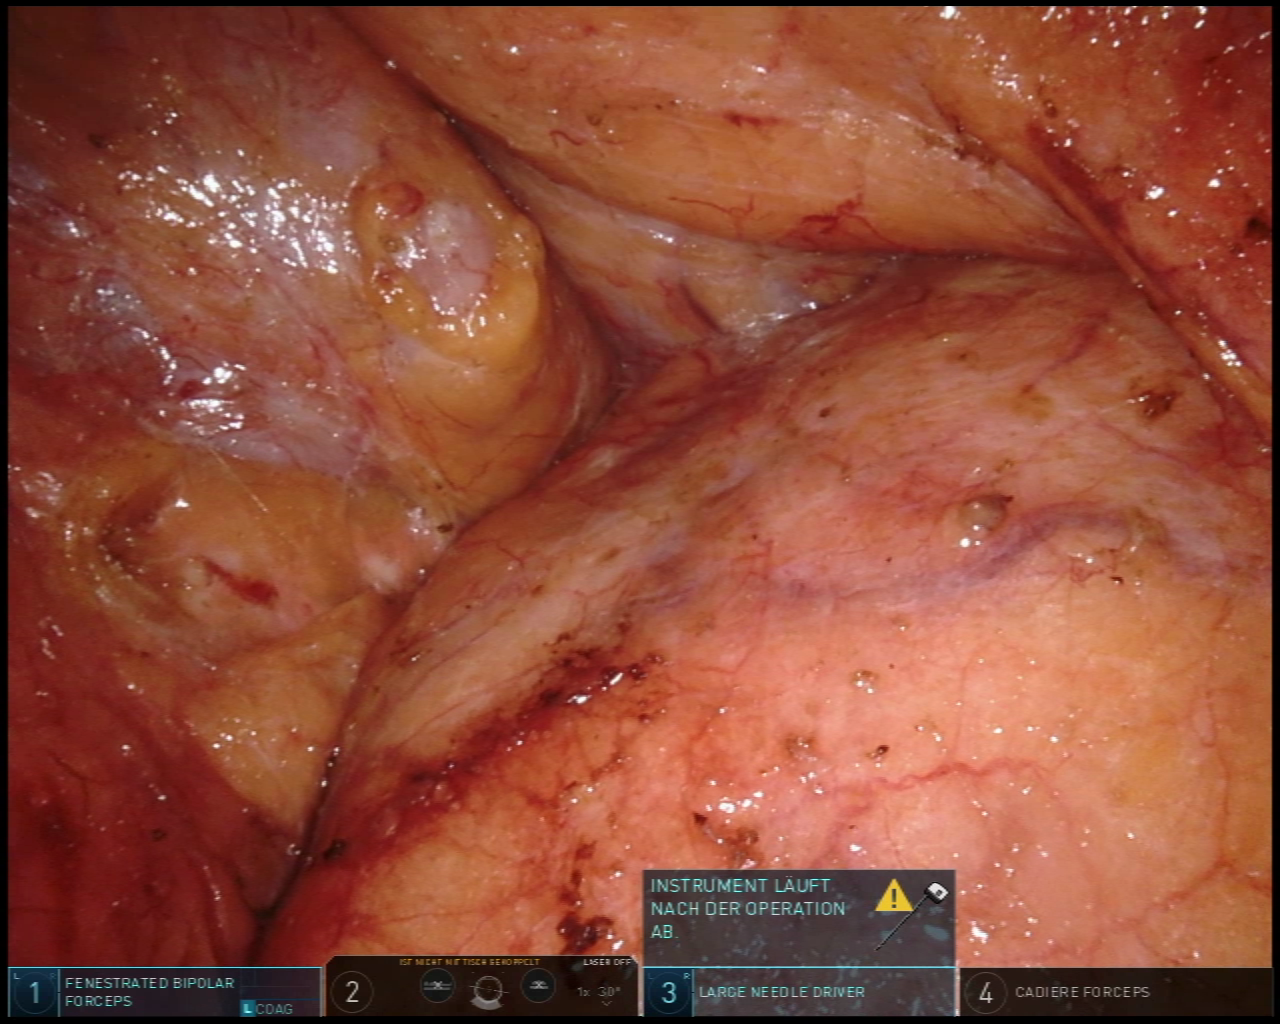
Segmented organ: pancreas
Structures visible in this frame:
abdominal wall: no
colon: yes
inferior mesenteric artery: no
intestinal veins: no
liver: no
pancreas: yes
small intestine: no
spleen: no
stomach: no
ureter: no
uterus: no
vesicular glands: no